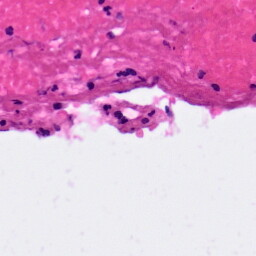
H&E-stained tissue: Pancreatic